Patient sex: F
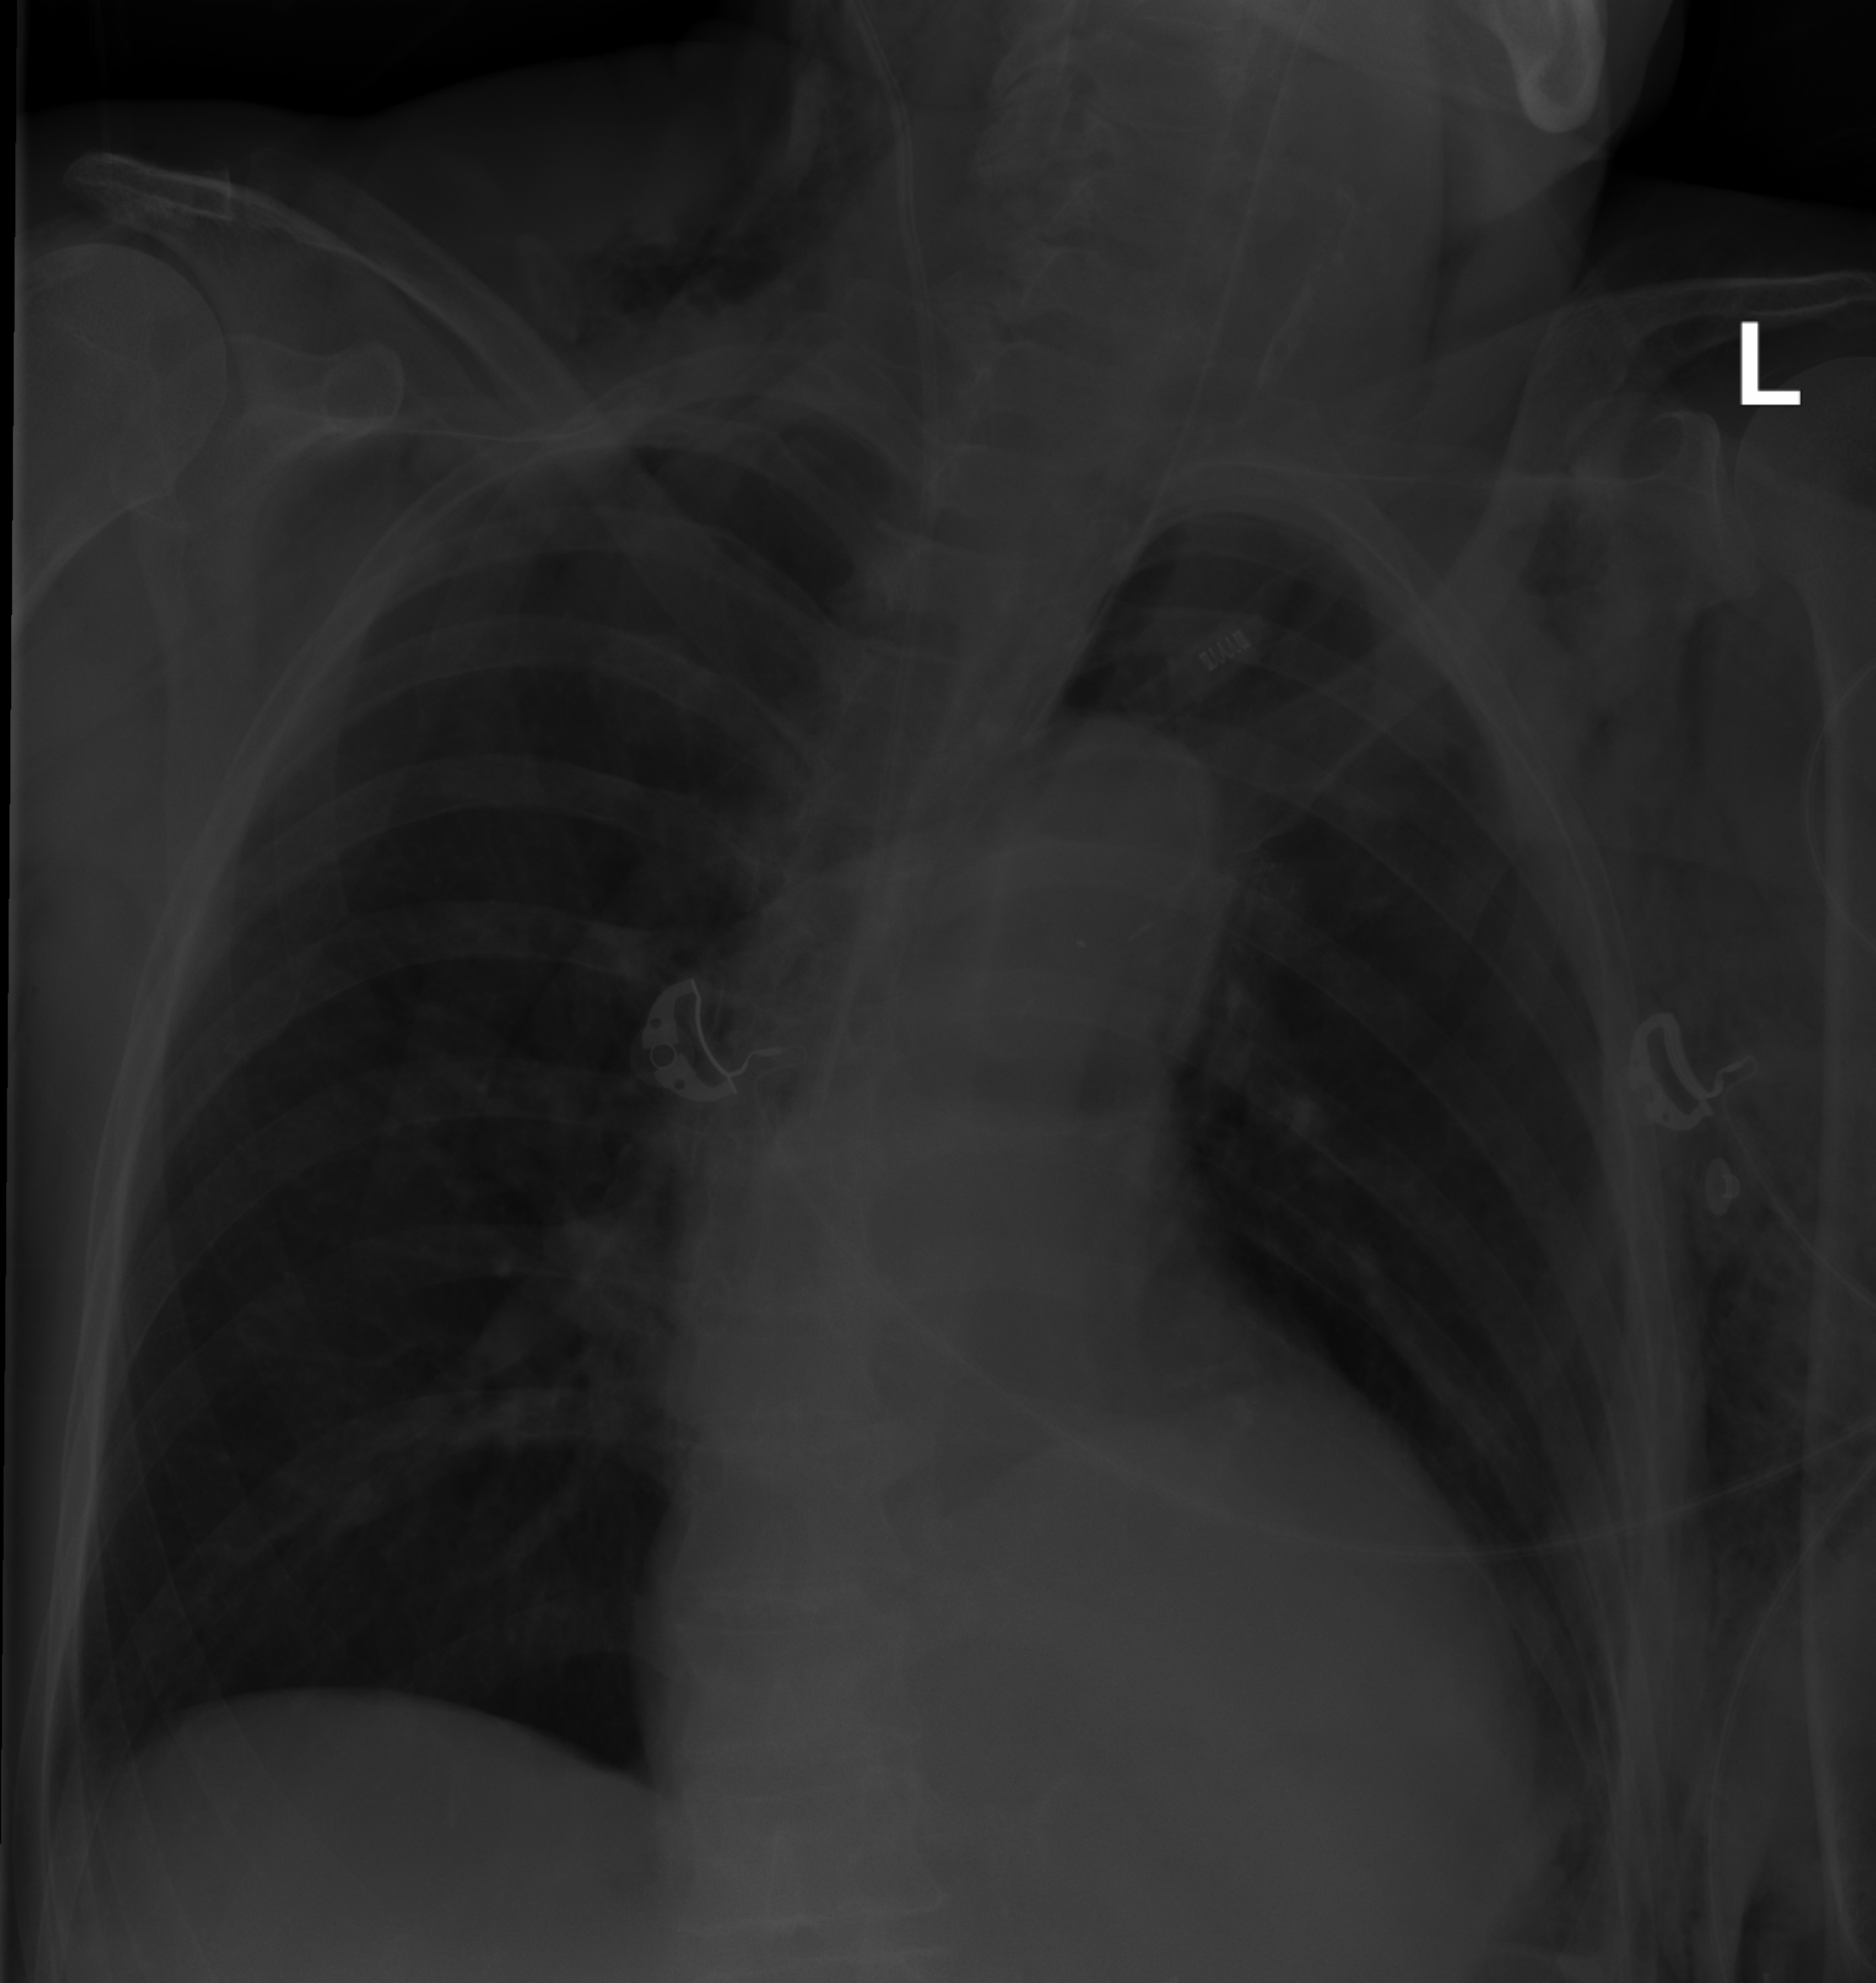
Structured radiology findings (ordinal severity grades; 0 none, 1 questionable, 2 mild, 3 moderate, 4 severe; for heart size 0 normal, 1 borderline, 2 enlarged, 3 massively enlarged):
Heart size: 1
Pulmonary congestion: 0
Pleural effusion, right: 0
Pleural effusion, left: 1
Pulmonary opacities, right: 0
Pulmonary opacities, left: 0
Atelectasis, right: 0
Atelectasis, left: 1